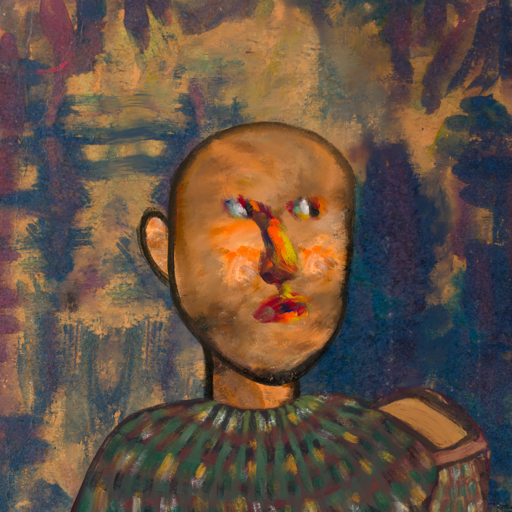
Background: InTheSun, Head And Neck Side: Gypsy_Queen, Face Side: An_Impression, Bust: After_Raid, Hair Side: Blank, Head Accessory: Blank, Second Necklace: Blank, Necklace: Blank, Baby: Blank